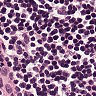
Metastatic tissue present: no